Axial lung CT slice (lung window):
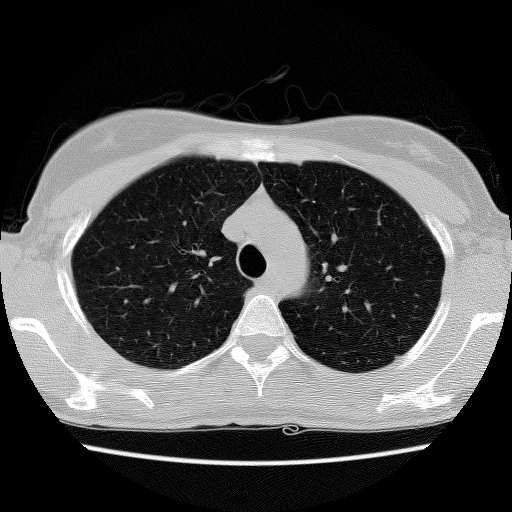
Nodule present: no